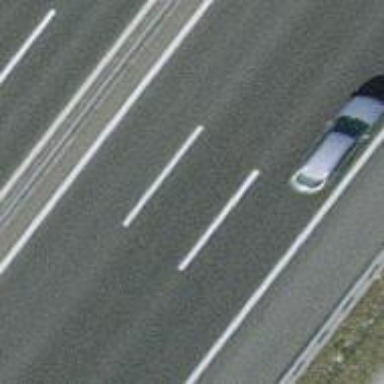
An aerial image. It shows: Motorway.